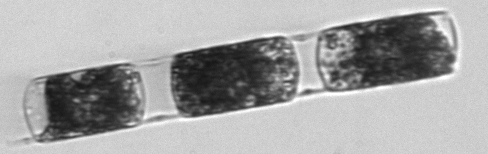
Label: Hemiaulus